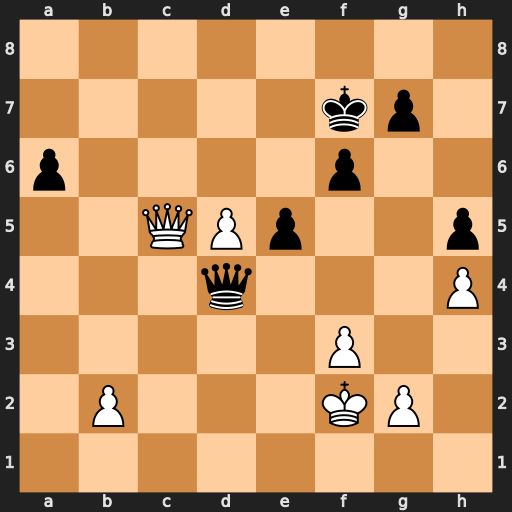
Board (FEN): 8/5kp1/p4p2/2QPp2p/3q3P/5P2/1P3KP1/8
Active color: w
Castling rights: -
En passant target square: -
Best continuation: Qxd4 exd4 Ke2 Ke7 Kd3